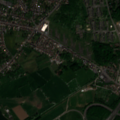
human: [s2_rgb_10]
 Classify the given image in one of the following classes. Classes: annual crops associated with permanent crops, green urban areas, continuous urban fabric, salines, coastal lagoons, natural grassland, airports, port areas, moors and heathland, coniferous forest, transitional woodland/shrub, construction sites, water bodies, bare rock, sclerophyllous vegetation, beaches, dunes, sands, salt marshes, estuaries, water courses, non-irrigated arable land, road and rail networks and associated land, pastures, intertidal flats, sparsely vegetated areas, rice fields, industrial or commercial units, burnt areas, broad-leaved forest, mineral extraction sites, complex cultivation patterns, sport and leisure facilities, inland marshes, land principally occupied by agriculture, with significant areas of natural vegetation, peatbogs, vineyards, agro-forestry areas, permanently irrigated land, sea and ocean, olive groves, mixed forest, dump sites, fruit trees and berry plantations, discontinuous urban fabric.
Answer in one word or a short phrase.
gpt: discontinuous urban fabric, road and rail networks and associated land, pastures, complex cultivation patterns, moors and heathland